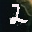
Label: 2